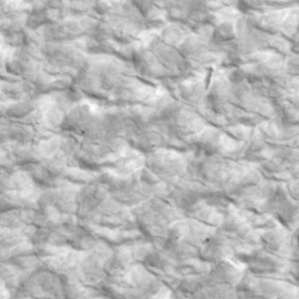
Label: non_frost